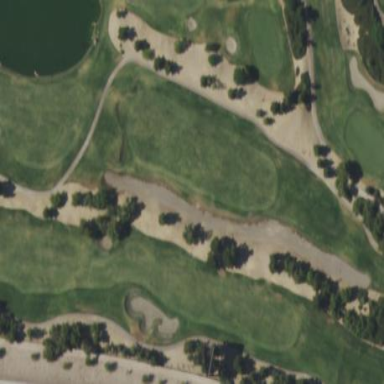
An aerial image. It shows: Rough grassy area used for golf.